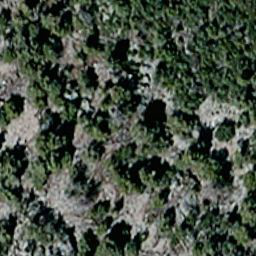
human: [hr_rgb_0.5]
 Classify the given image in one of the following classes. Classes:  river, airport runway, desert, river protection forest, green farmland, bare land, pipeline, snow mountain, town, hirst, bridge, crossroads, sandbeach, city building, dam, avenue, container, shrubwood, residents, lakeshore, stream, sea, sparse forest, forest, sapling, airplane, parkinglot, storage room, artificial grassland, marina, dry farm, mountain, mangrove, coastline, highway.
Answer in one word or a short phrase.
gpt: sparse forest